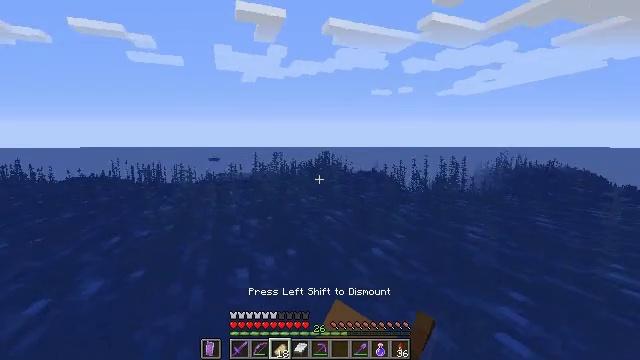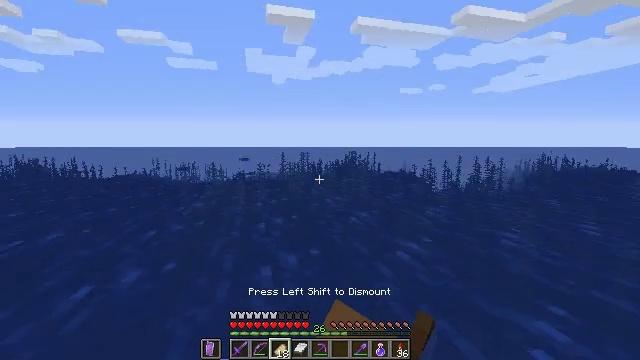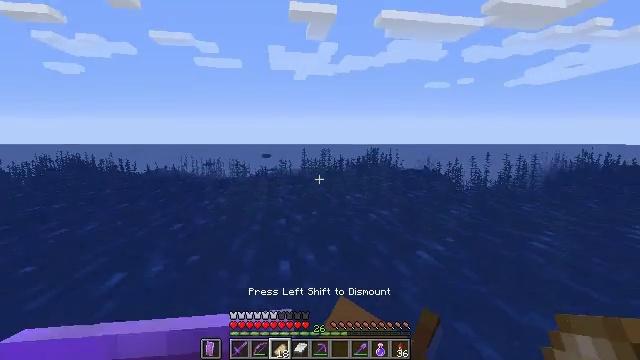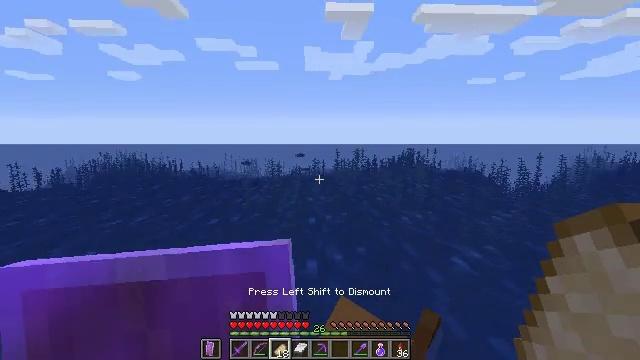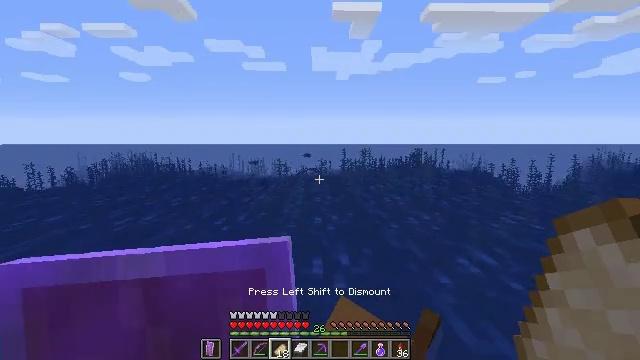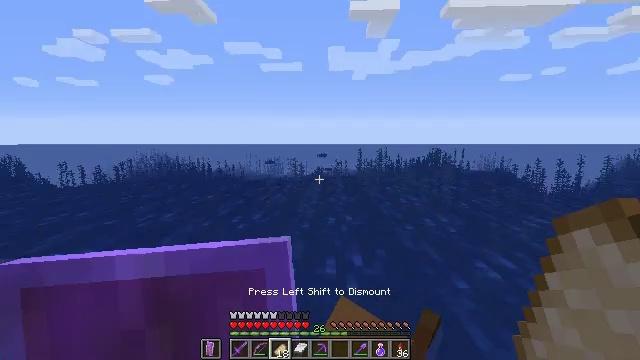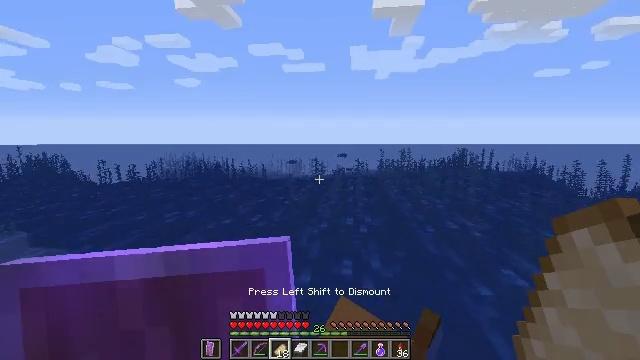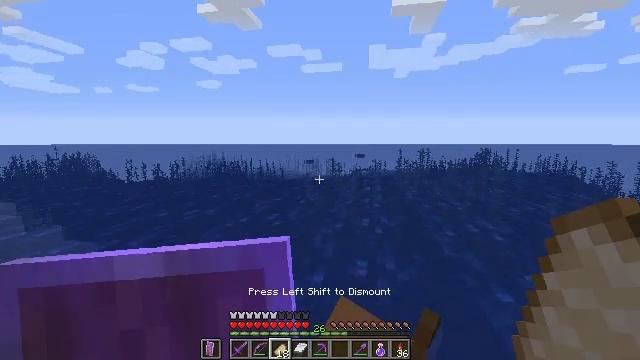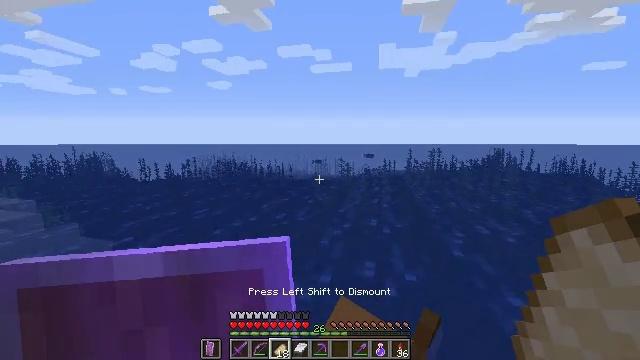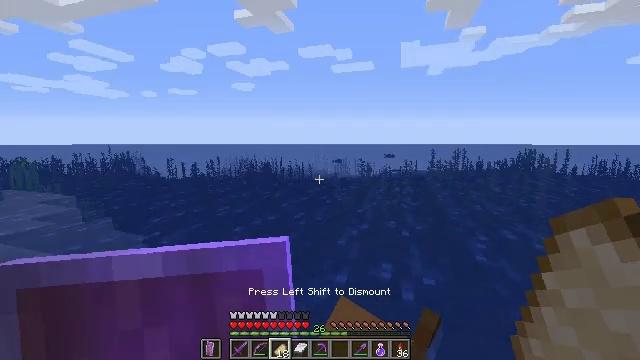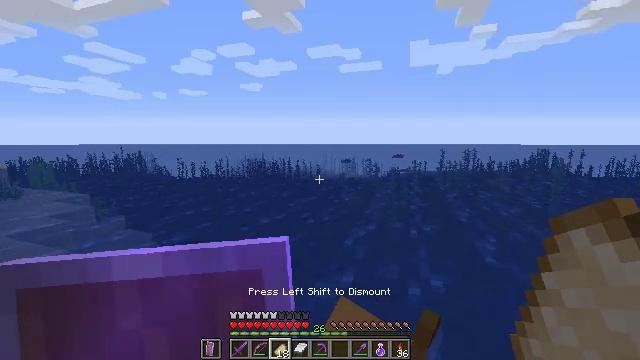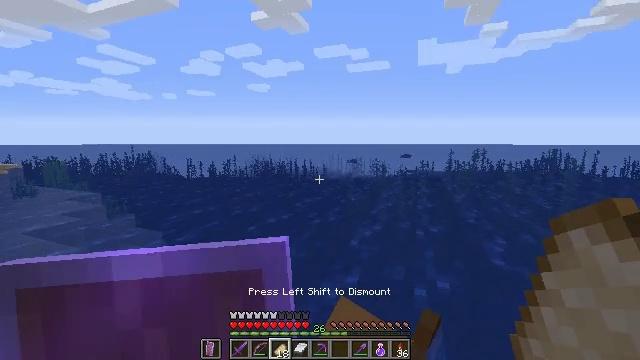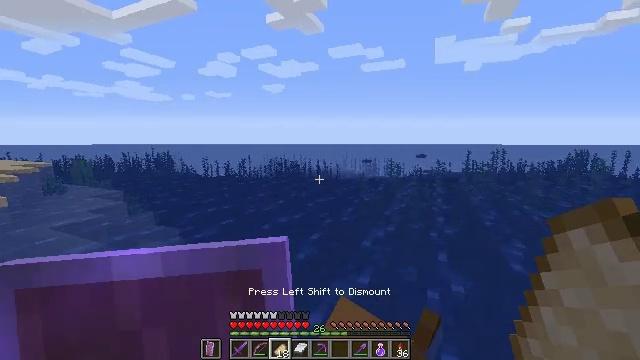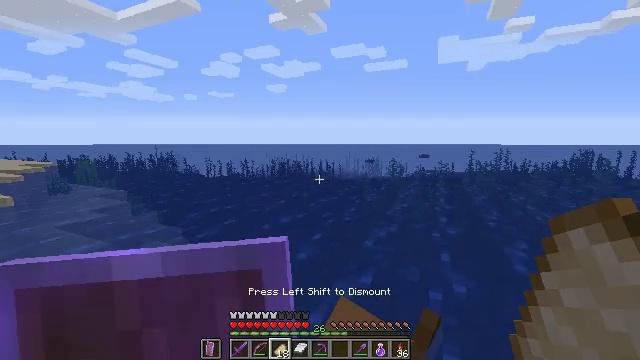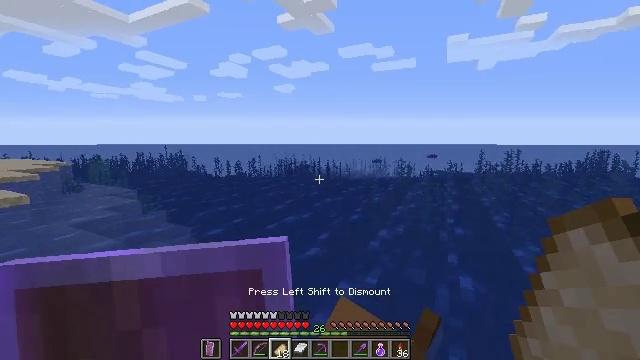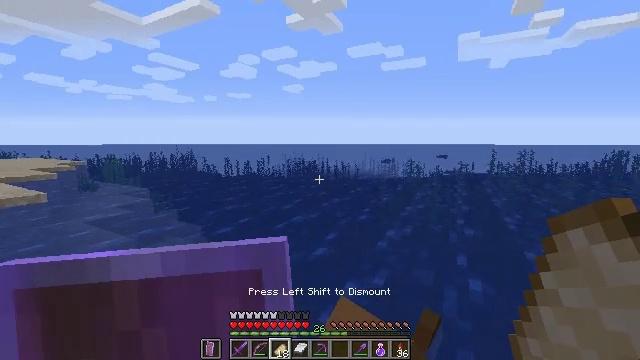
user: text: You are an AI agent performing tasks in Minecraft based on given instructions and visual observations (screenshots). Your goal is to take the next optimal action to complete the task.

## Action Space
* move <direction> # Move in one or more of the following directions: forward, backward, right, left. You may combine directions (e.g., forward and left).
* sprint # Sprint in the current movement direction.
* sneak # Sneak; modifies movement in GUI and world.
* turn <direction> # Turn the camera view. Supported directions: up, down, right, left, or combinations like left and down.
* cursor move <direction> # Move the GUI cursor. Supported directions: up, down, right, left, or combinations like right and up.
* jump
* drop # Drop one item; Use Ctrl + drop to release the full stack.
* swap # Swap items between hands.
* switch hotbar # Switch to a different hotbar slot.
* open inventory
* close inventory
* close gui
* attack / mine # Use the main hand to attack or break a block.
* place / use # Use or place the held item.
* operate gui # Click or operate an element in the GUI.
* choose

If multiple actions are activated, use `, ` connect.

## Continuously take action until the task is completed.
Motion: motion action
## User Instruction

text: Collect sand to make glass.
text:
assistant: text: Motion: no_op
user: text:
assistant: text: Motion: turn left
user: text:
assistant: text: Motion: no_op
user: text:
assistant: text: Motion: no_op
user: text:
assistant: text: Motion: no_op
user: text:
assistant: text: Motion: no_op
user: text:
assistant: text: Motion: no_op
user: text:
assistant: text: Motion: no_op
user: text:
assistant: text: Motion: no_op
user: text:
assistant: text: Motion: no_op
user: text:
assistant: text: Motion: no_op
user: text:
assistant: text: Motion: no_op
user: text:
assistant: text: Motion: no_op
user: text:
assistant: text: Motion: no_op
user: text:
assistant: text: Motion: no_op
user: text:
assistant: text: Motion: no_op
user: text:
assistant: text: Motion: no_op
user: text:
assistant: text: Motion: no_op
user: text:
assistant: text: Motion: no_op
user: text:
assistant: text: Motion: no_op
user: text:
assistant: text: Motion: no_op
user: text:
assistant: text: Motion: no_op
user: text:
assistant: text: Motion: no_op
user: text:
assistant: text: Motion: no_op
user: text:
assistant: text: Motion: no_op
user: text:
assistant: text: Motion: no_op
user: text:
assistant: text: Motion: no_op
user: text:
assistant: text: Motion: no_op
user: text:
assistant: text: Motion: no_op
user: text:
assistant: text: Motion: no_op